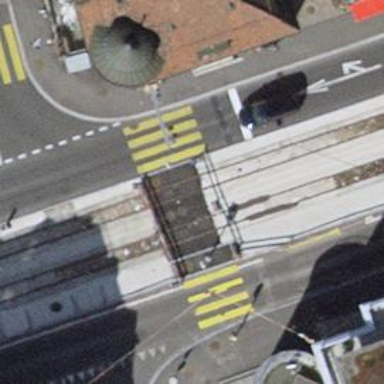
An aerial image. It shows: Uncontrolled zebra crossing on the road.